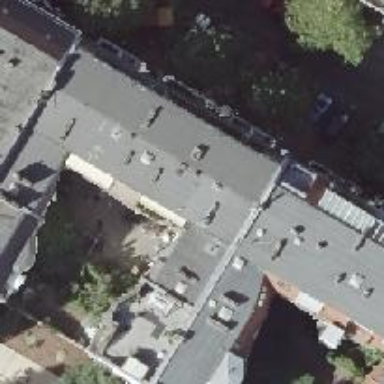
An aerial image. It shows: Kindergarten.